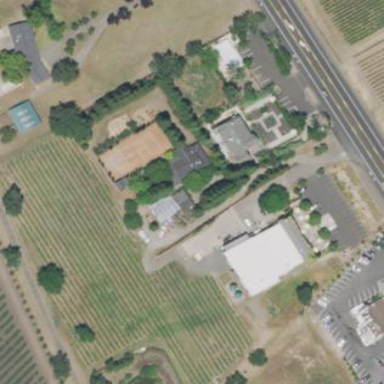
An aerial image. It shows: Vineyard with wine grapes as the main crop.